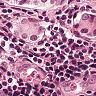
Metastatic tissue present: yes